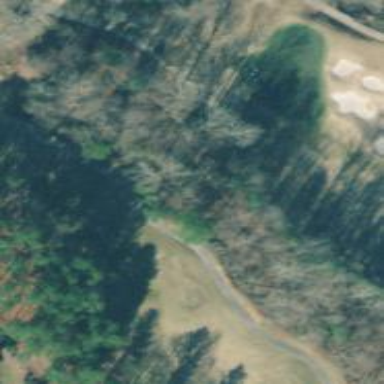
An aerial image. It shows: Pathway for golfing.